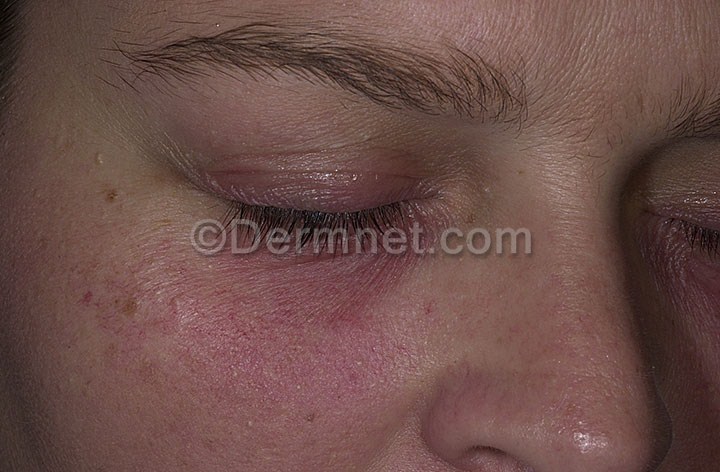
Disease: Poison Ivy Photos and other Contact Dermatitis